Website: lowes
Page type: delivery-shipping
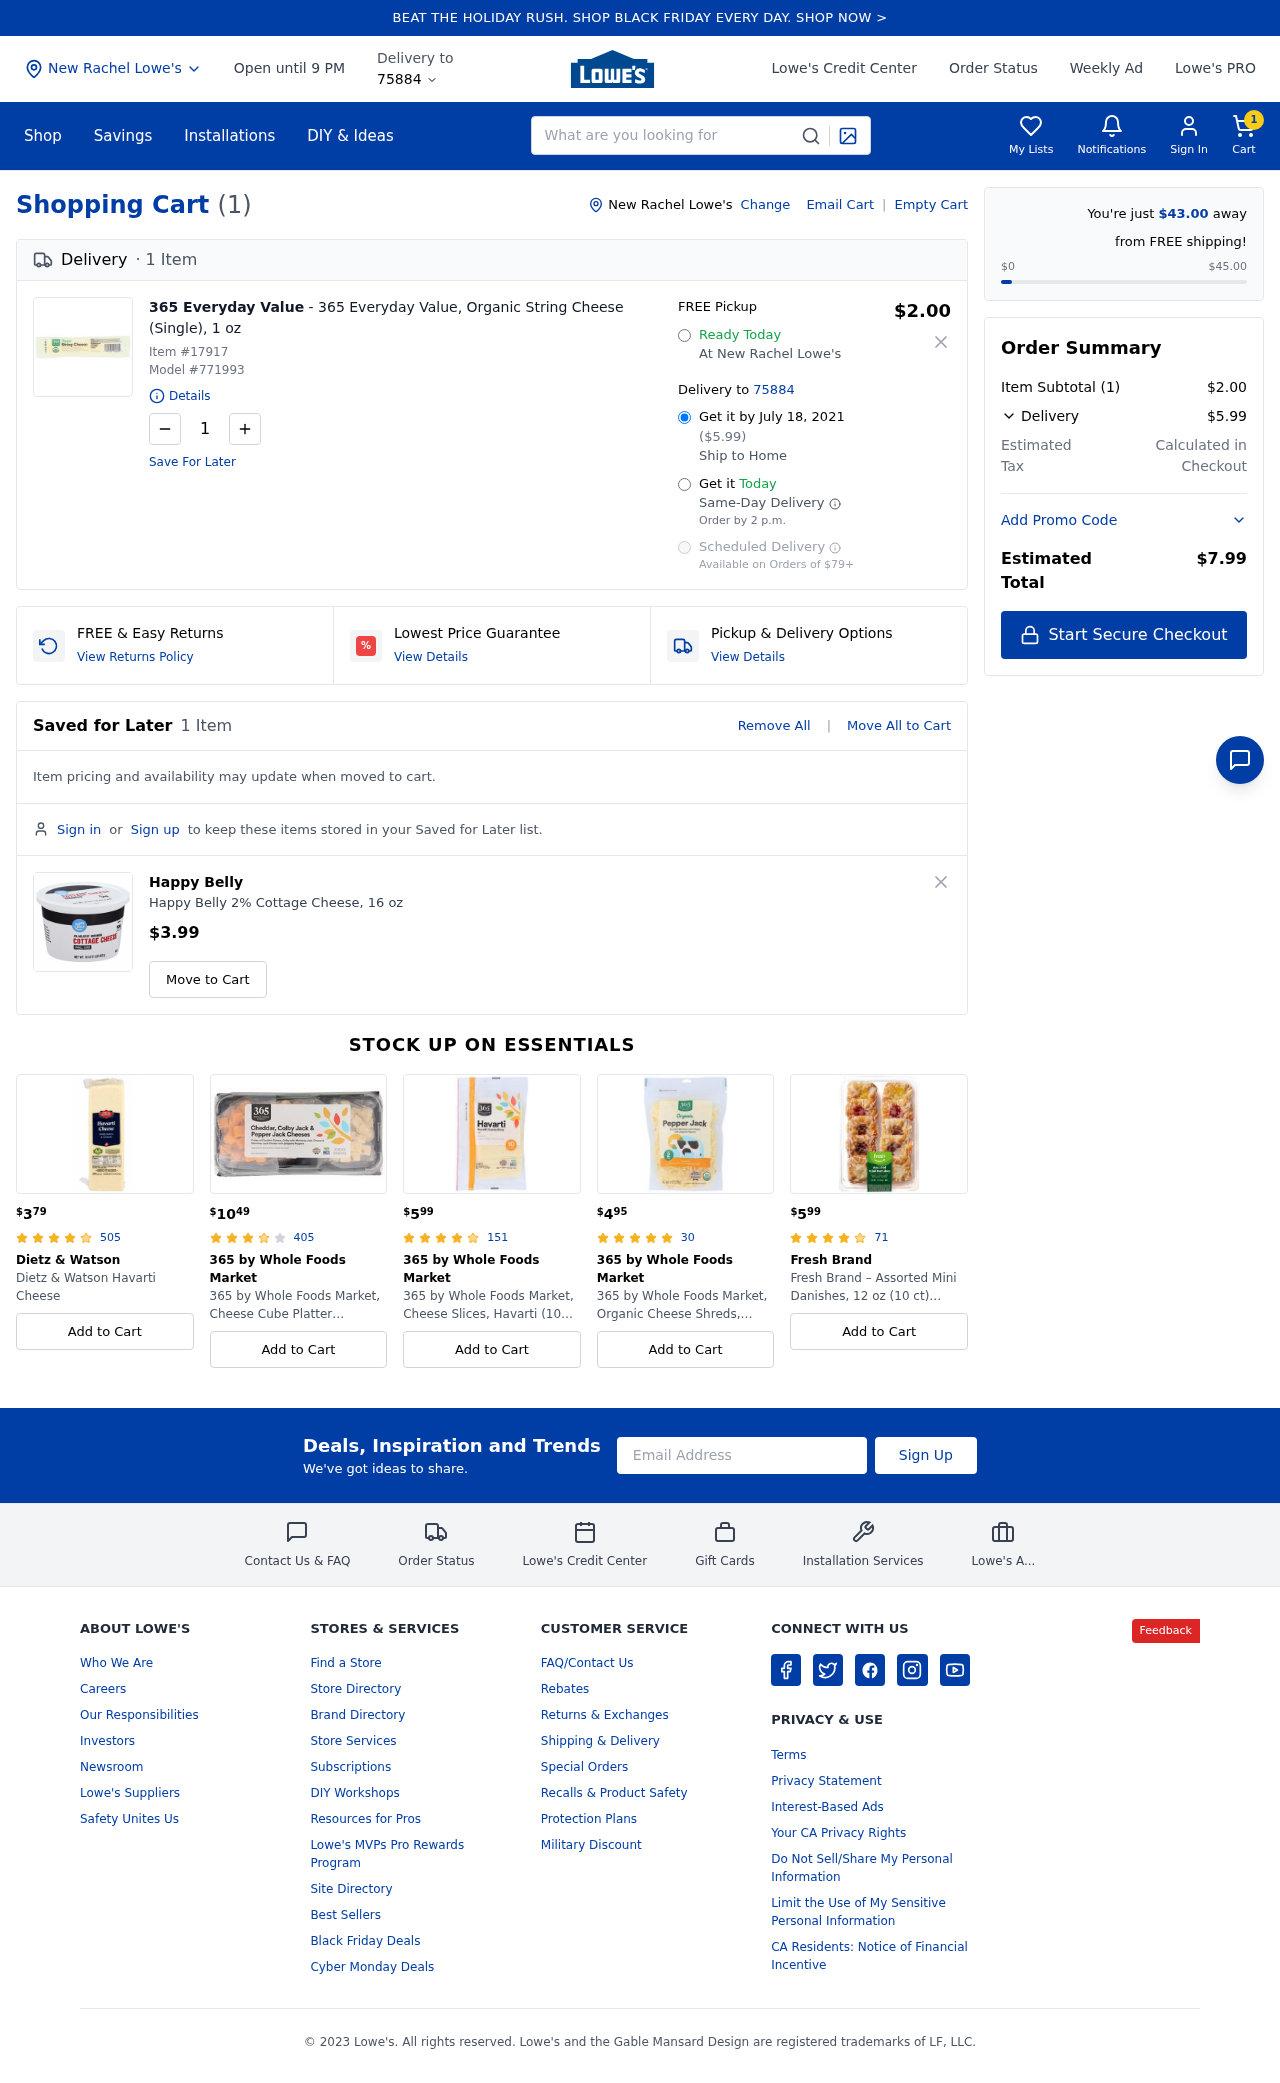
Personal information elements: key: PII_CITY
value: New Rachel
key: PII_EMAIL
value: brianellis@yahoo.com
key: PII_POSTCODE
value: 75884
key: PII_CITY2
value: New Rachel
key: PII_CITY3
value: New Rachel
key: PII_POSTCODE_FULL
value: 75884
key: PII_POSTCODE_NUMERIC
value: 75884
Product elements: key: PRODUCT1_BRAND
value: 365 Everyday Value
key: PRODUCT1_NAME
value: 365 Everyday Value, Organic String Cheese (Single), 1 oz
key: PRODUCT1_PRICE
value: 2
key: PRODUCT1_QUANTITY
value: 1
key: PRODUCT2_BRAND
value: Happy Belly
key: PRODUCT2_NAME
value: Happy Belly 2% Cottage Cheese, 16 oz
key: PRODUCT2_PRICE
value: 3.99
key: PRODUCT1_ITEM_NUMBER
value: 17917
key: PRODUCT1_MODEL_NUMBER
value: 771993
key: PRODUCT3_PRICE
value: $379
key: PRODUCT3_NUM_RATINGS
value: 505
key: PRODUCT3_BRAND
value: Dietz & Watson
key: PRODUCT3_NAME
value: Dietz & Watson Havarti Cheese
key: PRODUCT4_PRICE
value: $1049
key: PRODUCT4_NUM_RATINGS
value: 405
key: PRODUCT4_BRAND
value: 365 by Whole Foods Market
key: PRODUCT4_NAME
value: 365 by Whole Foods Market, Cheese Cube Platter (Cheddar, Colby Jack &Monterey Jack Cheese with Jalap
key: PRODUCT5_PRICE
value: $599
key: PRODUCT5_NUM_RATINGS
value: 151
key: PRODUCT5_BRAND
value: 365 by Whole Foods Market
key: PRODUCT5_NAME
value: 365 by Whole Foods Market, Cheese Slices, Havarti (10 Slices), 8 Ounce
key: PRODUCT6_PRICE
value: $495
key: PRODUCT6_NUM_RATINGS
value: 30
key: PRODUCT6_BRAND
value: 365 by Whole Foods Market
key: PRODUCT6_NAME
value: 365 by Whole Foods Market, Organic Cheese Shreds, Pepper Jack, 8 Ounce
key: PRODUCT7_PRICE
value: $599
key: PRODUCT7_NUM_RATINGS
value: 71
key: PRODUCT7_BRAND
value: Fresh Brand
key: PRODUCT7_NAME
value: Fresh Brand – Assorted Mini Danishes, 12 oz (10 ct) FROZEN
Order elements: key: ORDER_NUM_ITEMS
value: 1
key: ORDER_DELIVERY_DATE
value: July 18, 2021
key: ORDER_SHIPPING_COST
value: $5.99
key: AWAY_FROM_FREE_SHIPPING
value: $43.00
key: ORDER_SUBTOTAL
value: $2.00
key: ORDER_TOTAL
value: $7.99
Search elements: key: HEADER_SEARCH
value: What are you looking for